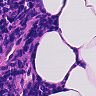
Metastatic tissue present: no